Interaction volume radius: 10 \u00c5
Interaction volume height: 10 \u00c5
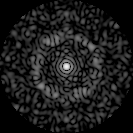
Disorder parameter: 0.8504